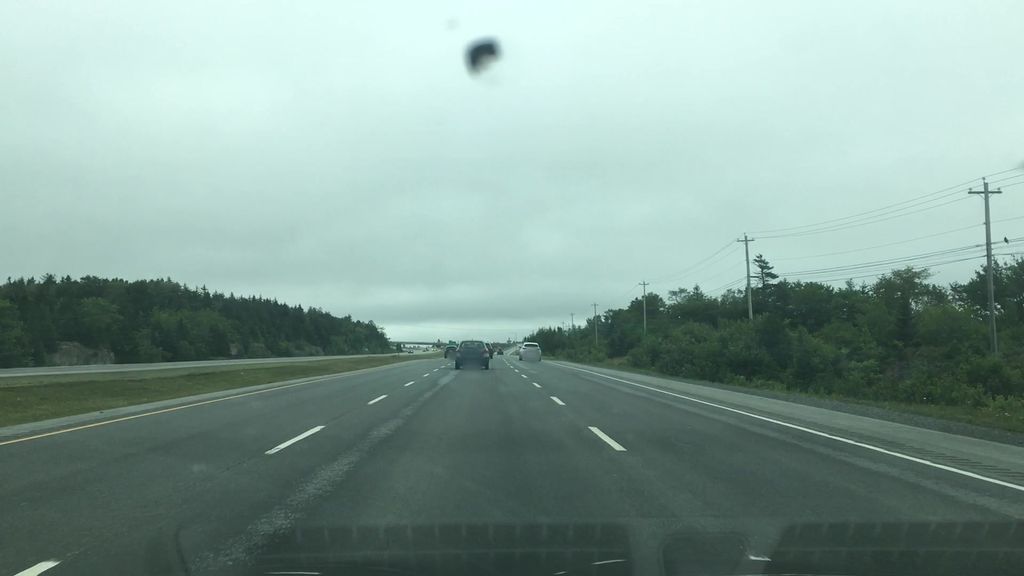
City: halifax